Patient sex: M
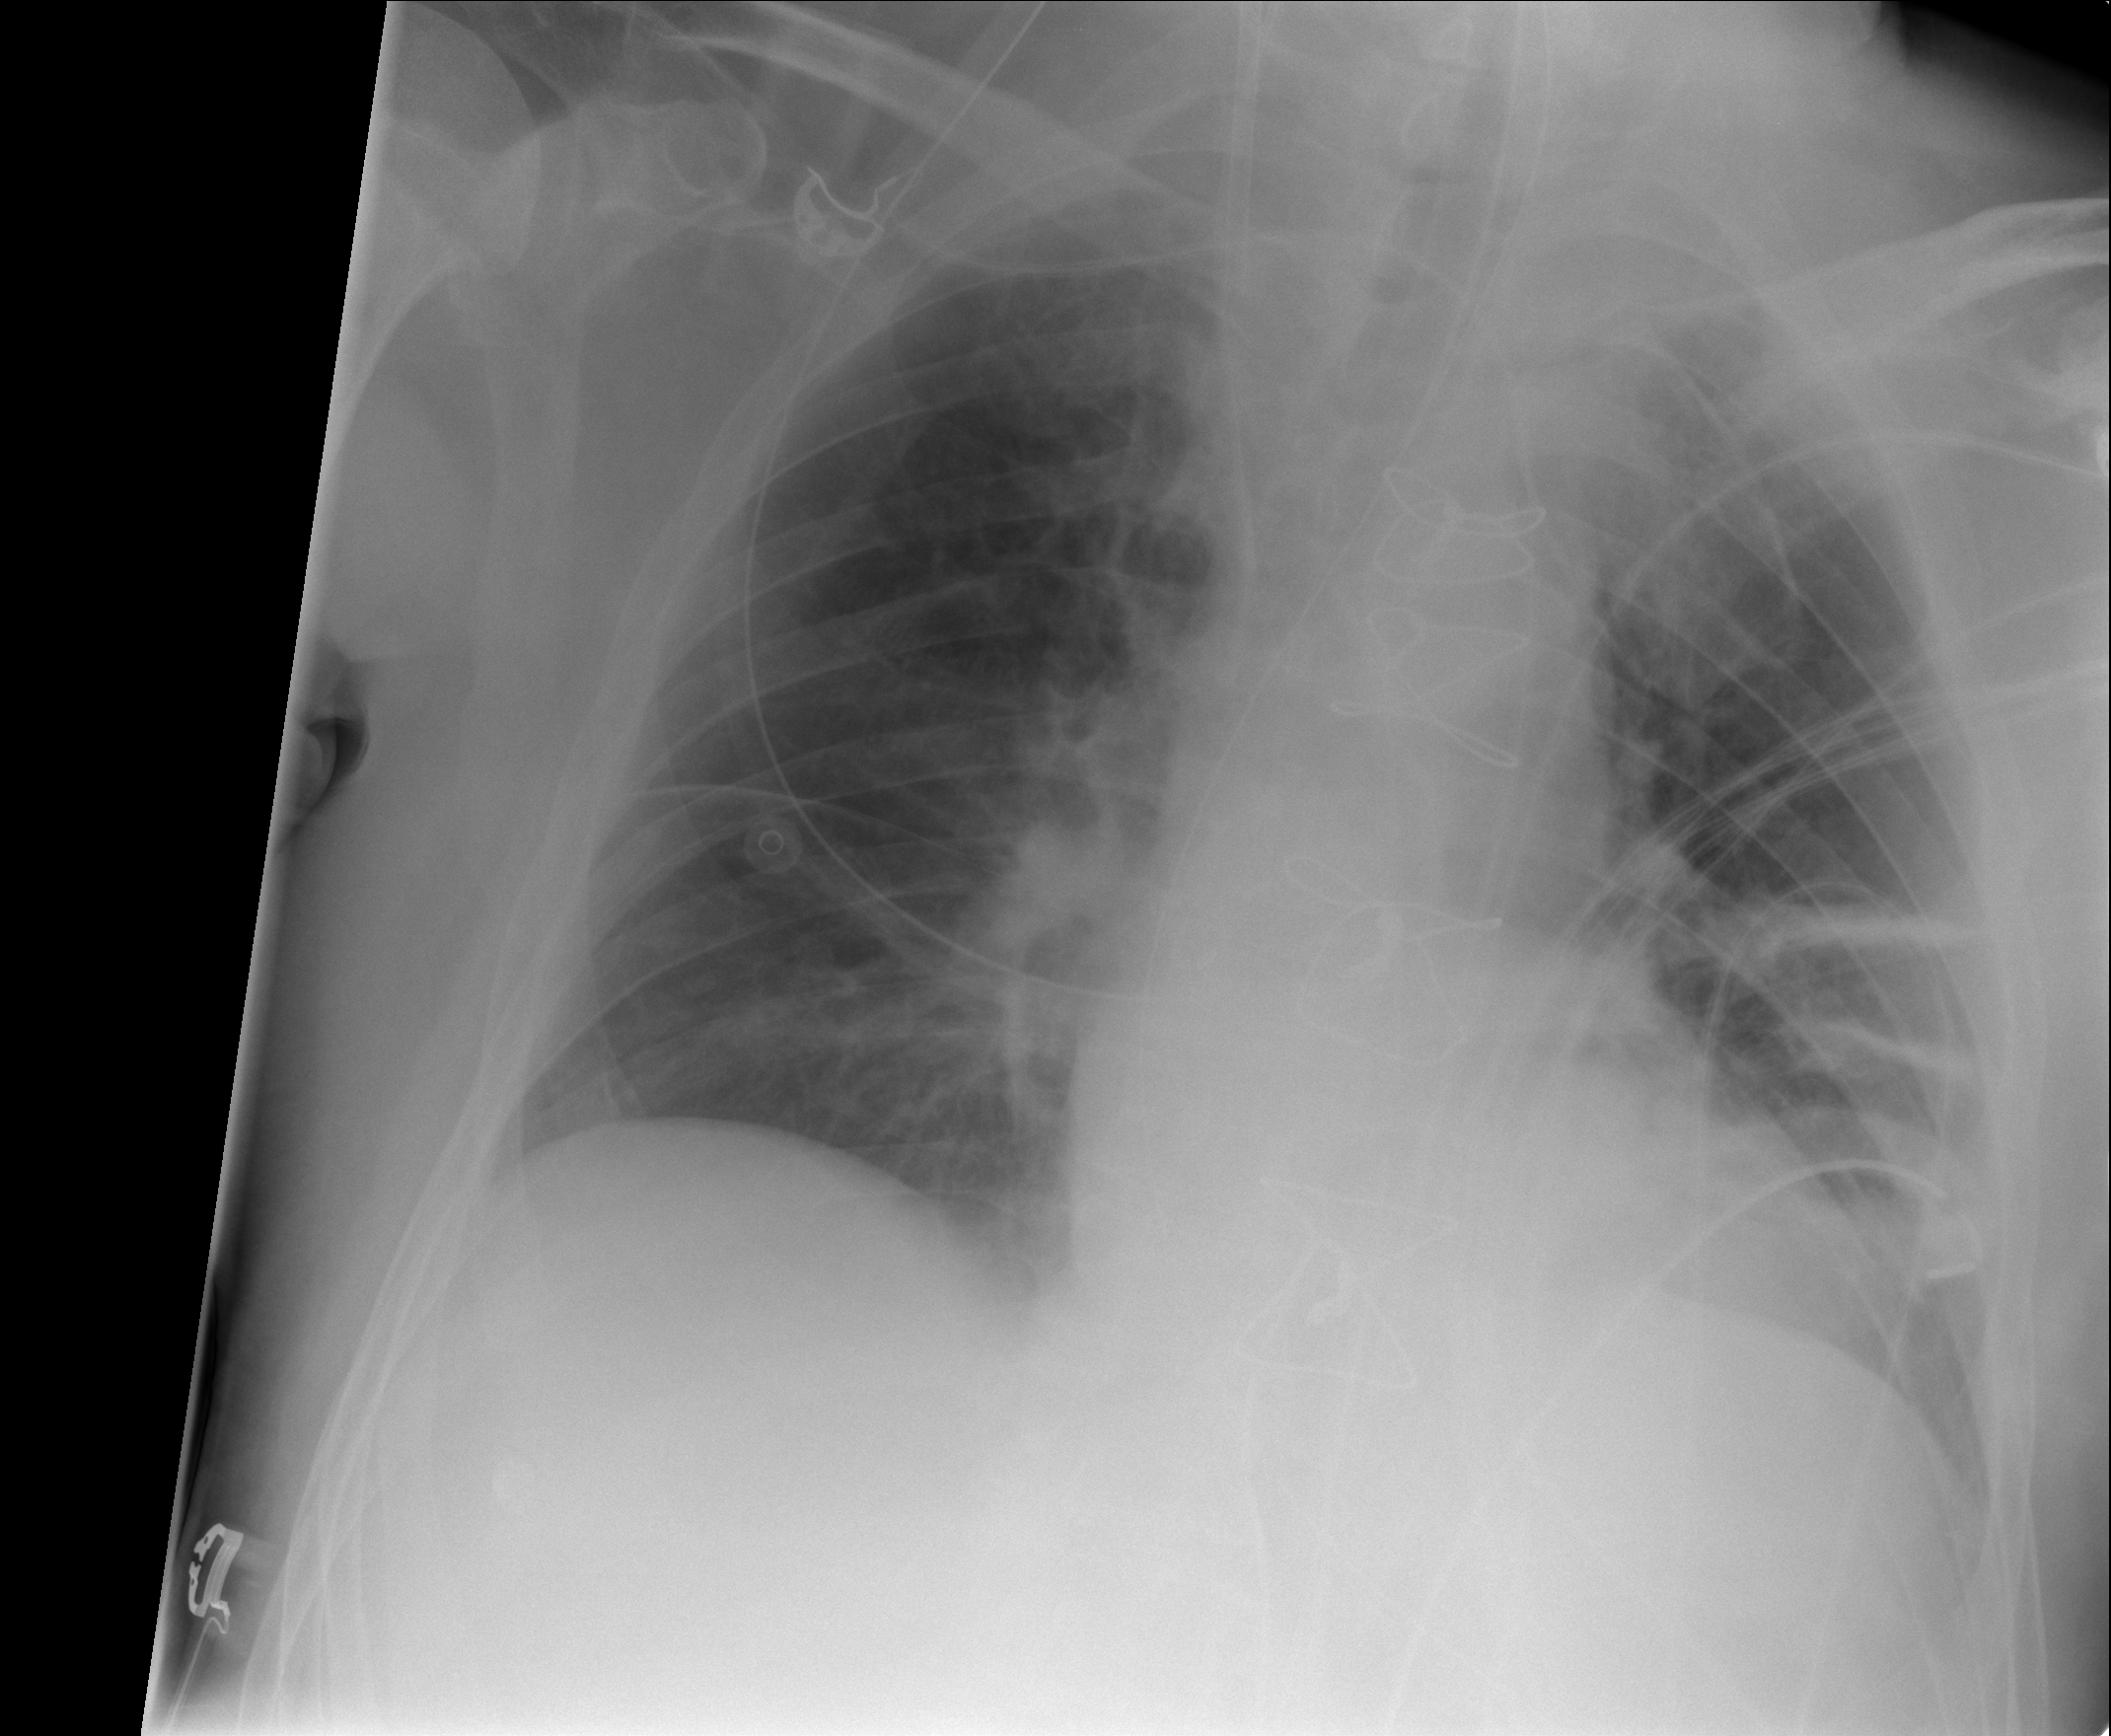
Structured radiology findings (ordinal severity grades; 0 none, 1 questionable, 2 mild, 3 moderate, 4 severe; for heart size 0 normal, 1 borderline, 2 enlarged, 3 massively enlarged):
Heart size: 0
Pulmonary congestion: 0
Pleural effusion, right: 0
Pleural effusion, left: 0
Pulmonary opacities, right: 0
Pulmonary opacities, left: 0
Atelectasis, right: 0
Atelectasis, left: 2